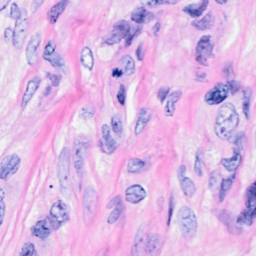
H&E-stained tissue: Breast